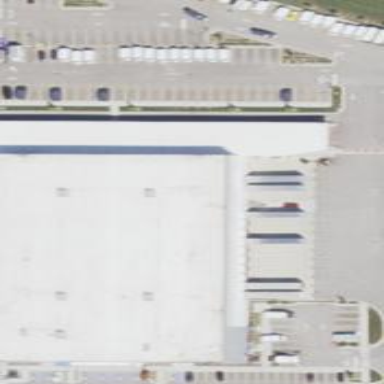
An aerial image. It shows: Industrial building serving as post depot.